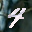
Label: 4